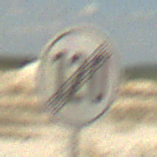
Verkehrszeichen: EndeGeschwindigkeit120
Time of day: Midday
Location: Outdoor (Beach)
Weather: PartlyCloudy
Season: NotSpecified
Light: Natural